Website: bh-photo
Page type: customer-info-address
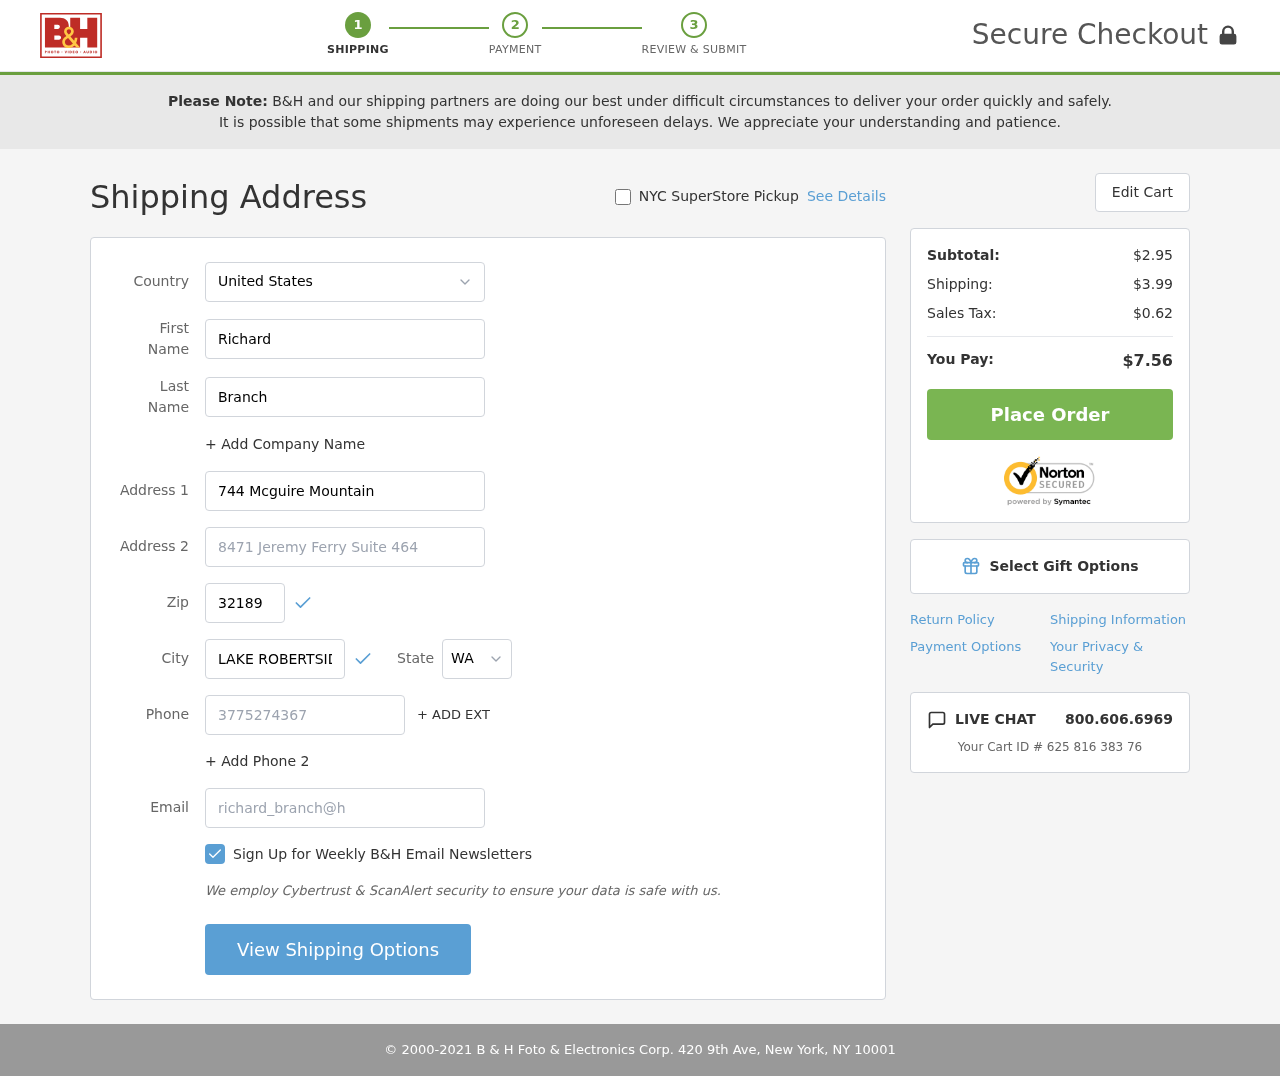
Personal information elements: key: PII_CITY
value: Lake Robertside
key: PII_COUNTRY
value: United States
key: PII_EMAIL
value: richard_branch@hotmail.com
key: PII_FIRSTNAME
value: Richard
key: PII_LASTNAME
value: Branch
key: PII_PHONE
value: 3775274367
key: PII_POSTCODE
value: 32189
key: PII_STATE_ABBR
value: WA
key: PII_STREET
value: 744 Mcguire Mountain
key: PII_STREET2
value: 8471 Jeremy Ferry Suite 464
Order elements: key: ORDER_SUBTOTAL
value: $2.95
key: ORDER_SHIPPING_COST
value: $3.99
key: ORDER_TAX
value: $0.62
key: ORDER_TOTAL
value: $7.56
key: ORDER_ID
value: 625 816 383 76